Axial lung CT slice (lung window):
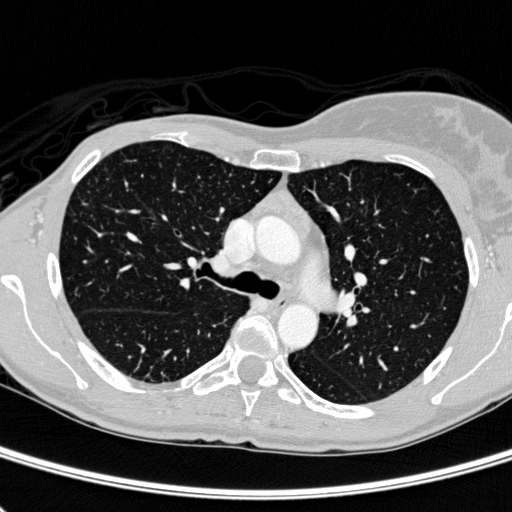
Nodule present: no